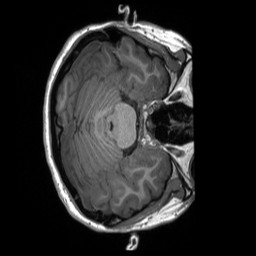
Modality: T1w
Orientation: axial
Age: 21
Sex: female
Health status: ill
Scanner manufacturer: siemens
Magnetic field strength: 3 T
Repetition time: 2.3 s
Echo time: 0.00232 s